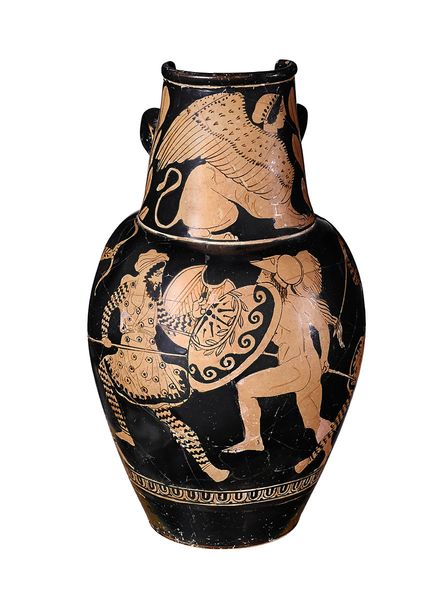
Titel: Oinochoe (Kampf zwischen Grieche und Orientale)
Künstler: Stier-Maler
Standort: Hamburg
Institution: Museum für Kunst und Gewerbe Hamburg
Schlagwörter: kampf, keramik, ton, krieg, stil, antike, griechen, perser, aufbewahrung, orientalen, reicher, griechische, schankgeschirr, behälter, völker, nationalitäten, attisch-rotfigurig, wechselnd gebrannt, schnell gedreht, oinochoe